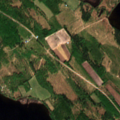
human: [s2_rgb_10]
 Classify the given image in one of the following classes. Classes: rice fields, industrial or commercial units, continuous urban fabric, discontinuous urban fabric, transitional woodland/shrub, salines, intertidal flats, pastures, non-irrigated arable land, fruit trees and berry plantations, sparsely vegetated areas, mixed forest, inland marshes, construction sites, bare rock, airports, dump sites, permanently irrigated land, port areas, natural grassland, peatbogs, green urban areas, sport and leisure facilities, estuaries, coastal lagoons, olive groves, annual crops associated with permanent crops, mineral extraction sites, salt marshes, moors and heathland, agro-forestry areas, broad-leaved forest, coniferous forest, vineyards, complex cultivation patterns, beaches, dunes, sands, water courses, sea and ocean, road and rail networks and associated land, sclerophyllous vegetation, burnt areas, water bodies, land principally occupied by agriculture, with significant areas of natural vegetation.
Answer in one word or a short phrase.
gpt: non-irrigated arable land, broad-leaved forest, transitional woodland/shrub, water bodies